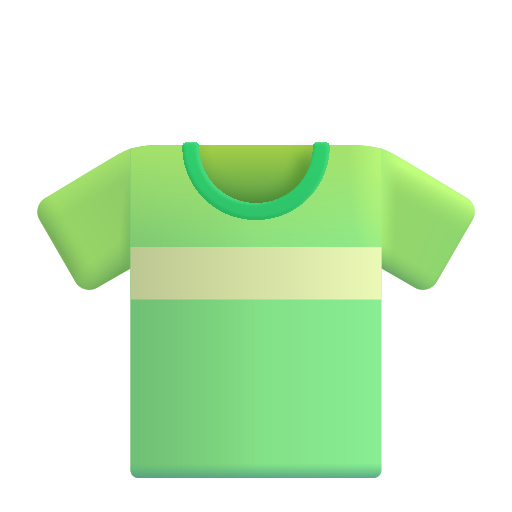
t shirt color